Field crop: maize
Growth stage: 2
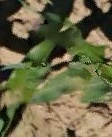
Species: maize